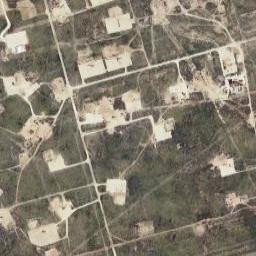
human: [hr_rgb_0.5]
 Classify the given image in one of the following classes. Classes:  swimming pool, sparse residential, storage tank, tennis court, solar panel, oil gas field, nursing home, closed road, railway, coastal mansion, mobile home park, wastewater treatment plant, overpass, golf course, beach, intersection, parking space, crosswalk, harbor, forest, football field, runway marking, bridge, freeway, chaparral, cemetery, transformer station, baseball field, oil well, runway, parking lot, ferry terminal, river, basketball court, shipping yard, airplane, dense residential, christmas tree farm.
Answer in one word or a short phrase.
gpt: oil gas field